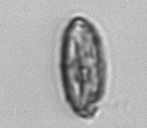
Label: Katodinium_or_Torodinium